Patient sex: M
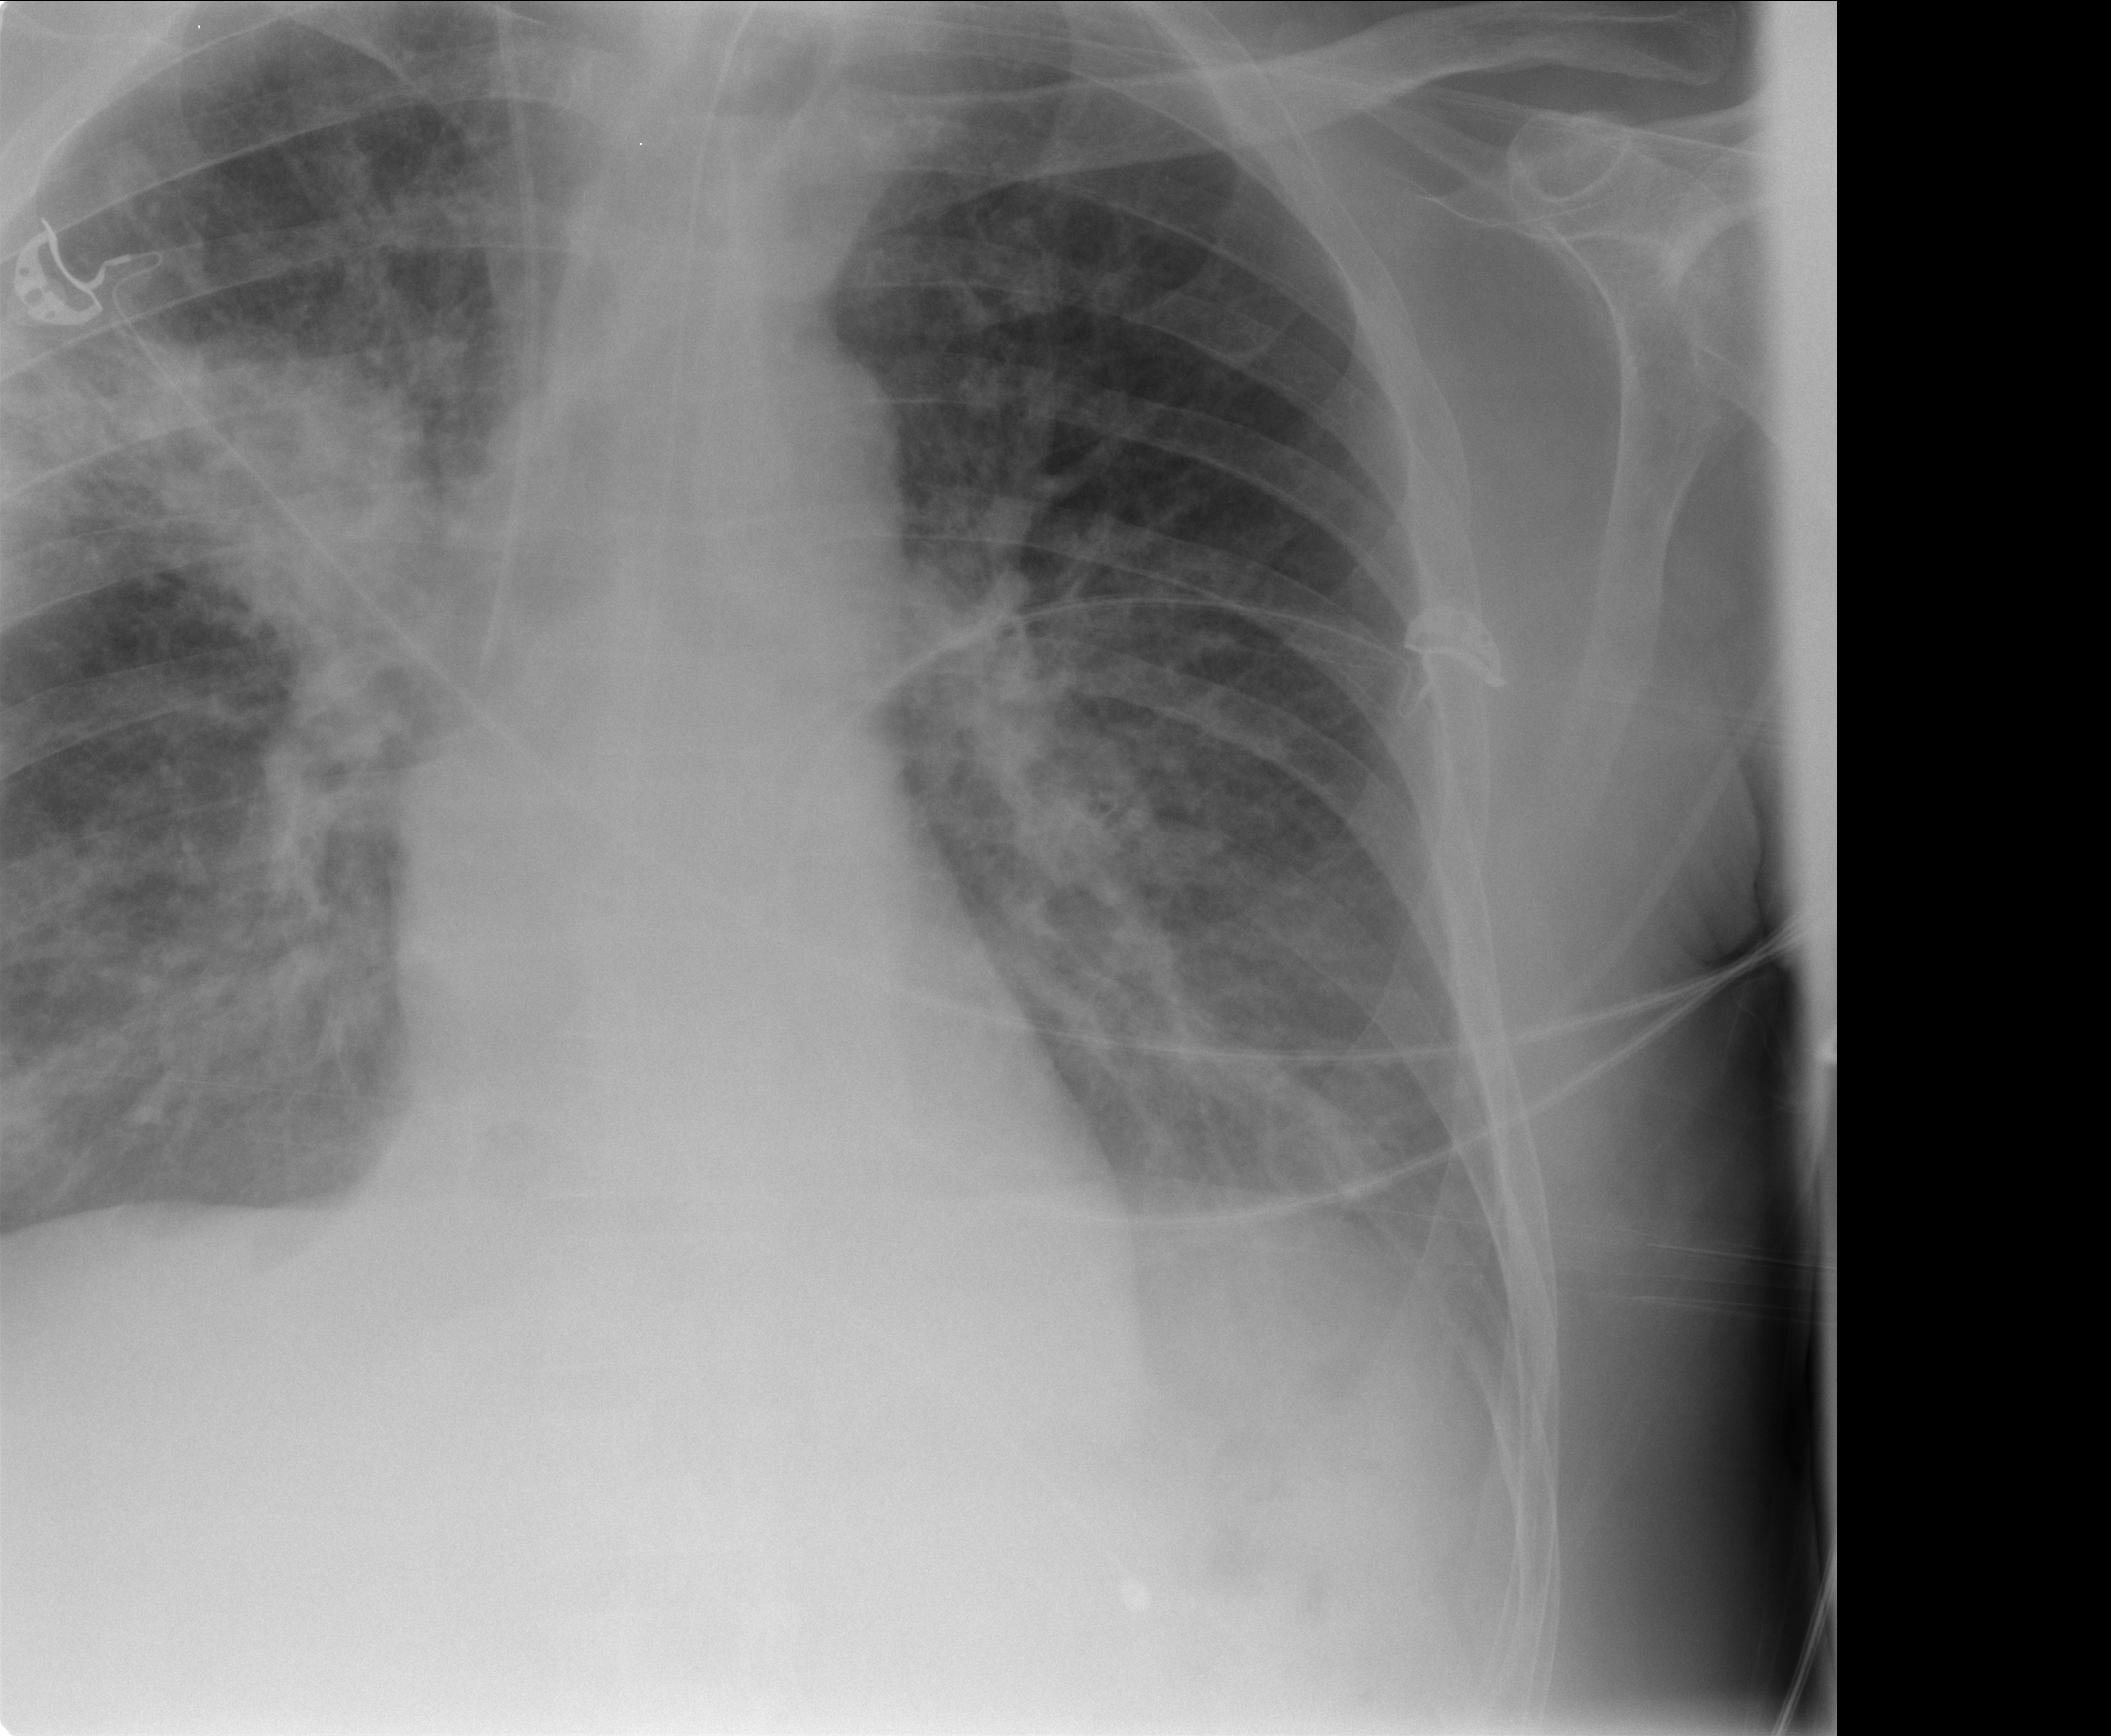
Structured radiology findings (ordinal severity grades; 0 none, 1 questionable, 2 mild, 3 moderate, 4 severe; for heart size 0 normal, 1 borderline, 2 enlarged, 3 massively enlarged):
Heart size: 0
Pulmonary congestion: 3
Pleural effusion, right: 0
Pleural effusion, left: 2
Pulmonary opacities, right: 3
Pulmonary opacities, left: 1
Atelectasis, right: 3
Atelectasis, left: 2